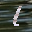
Label: 1